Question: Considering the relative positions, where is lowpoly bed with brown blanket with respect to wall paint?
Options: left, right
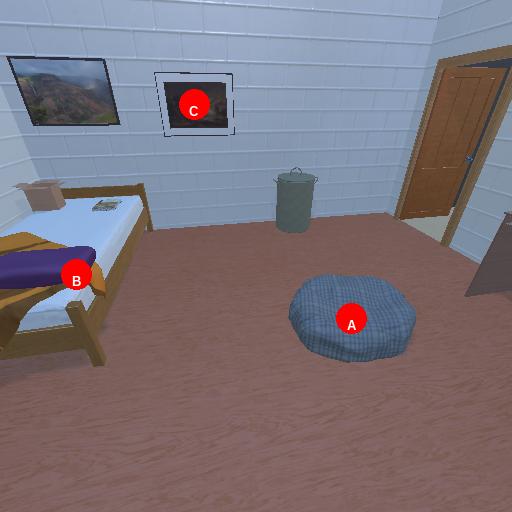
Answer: left